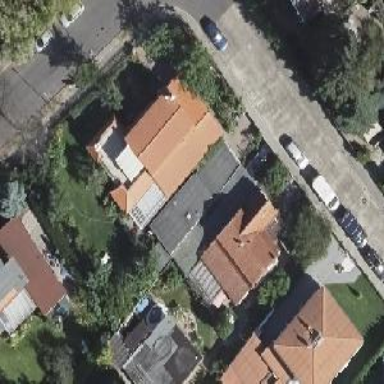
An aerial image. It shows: Group of garages.